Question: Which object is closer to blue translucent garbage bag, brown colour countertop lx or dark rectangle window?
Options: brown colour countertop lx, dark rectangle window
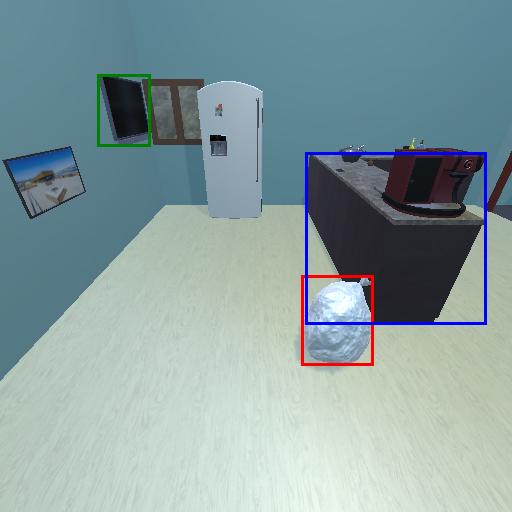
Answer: brown colour countertop lx